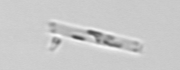
Label: Cerataulina_pelagica